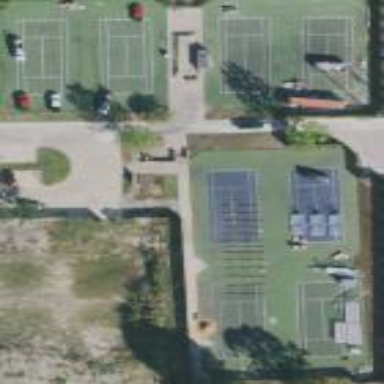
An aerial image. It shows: Tennis court on the leisure land pitch.